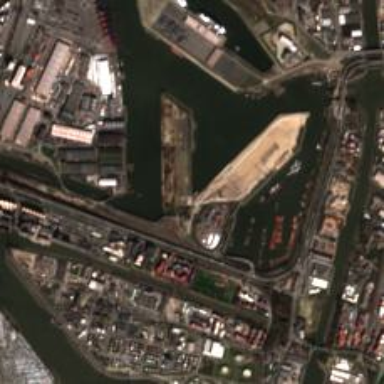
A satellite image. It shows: Man-made quay.